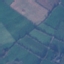
Label: Pasture